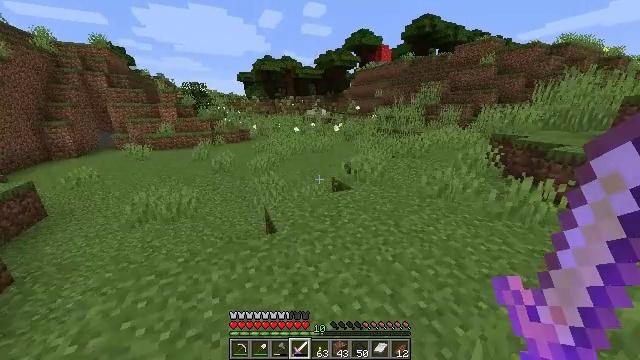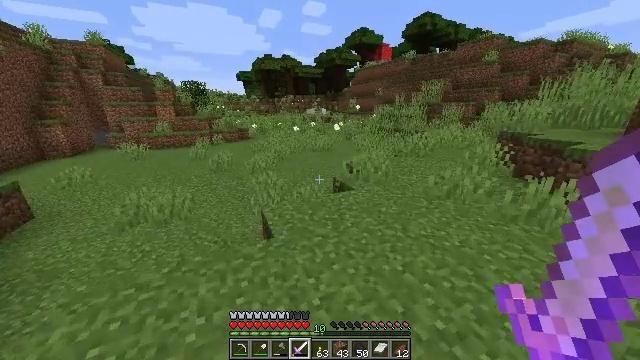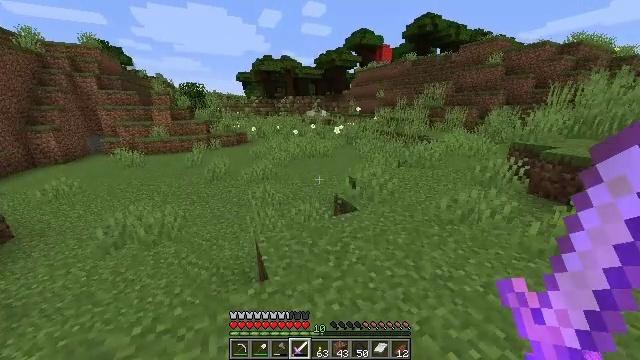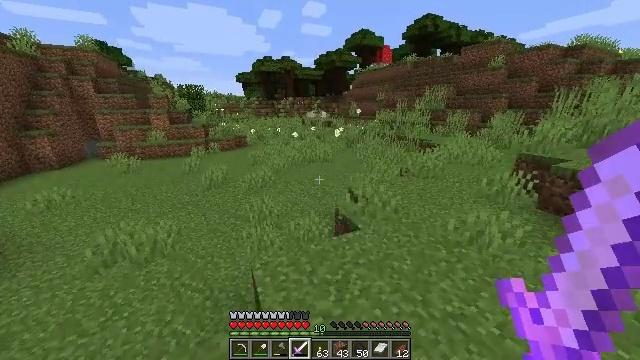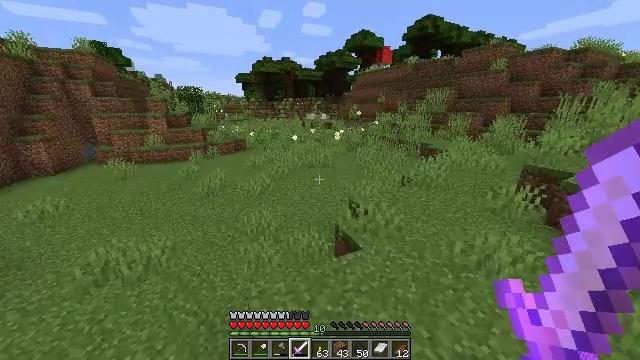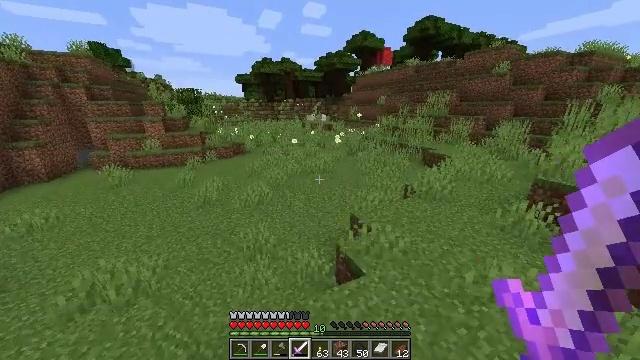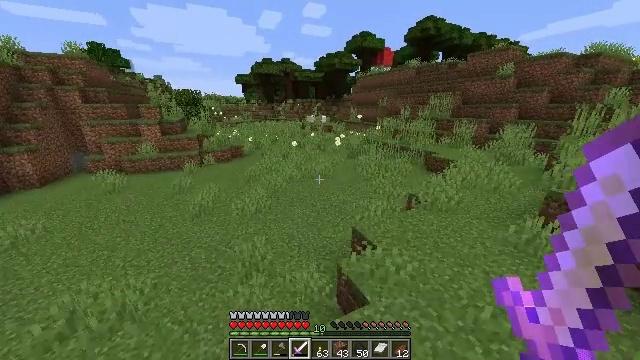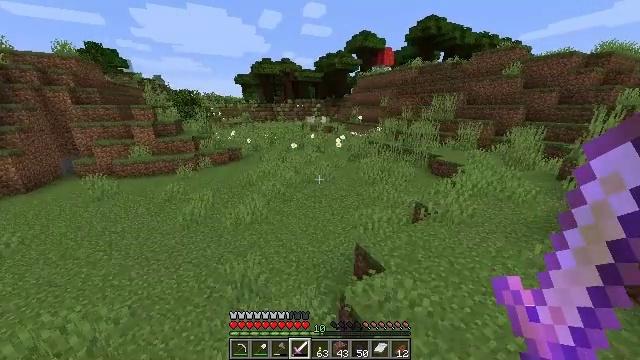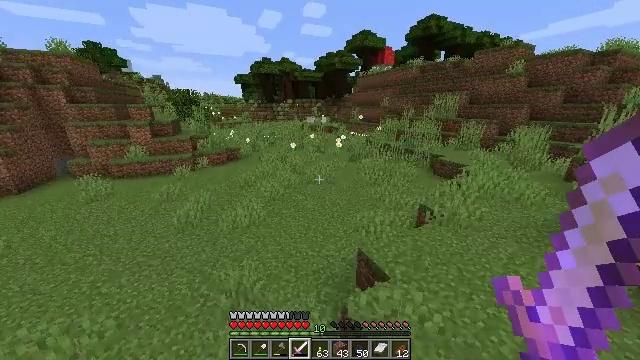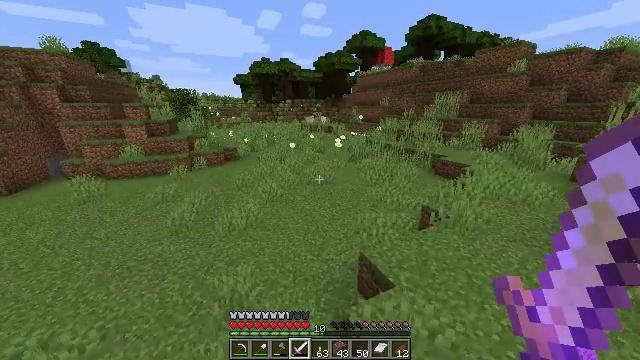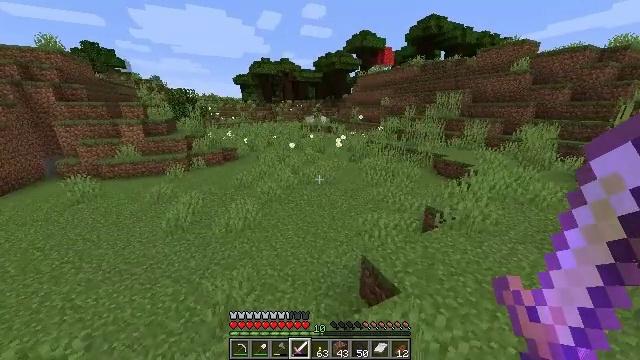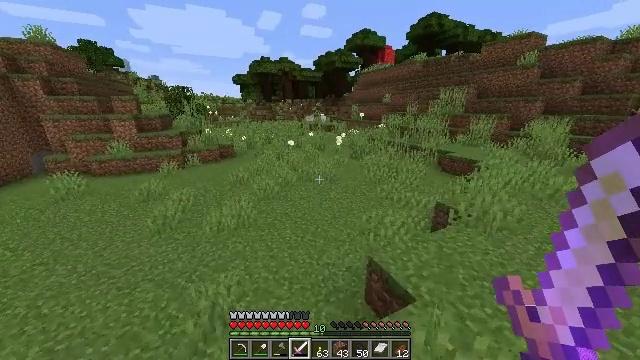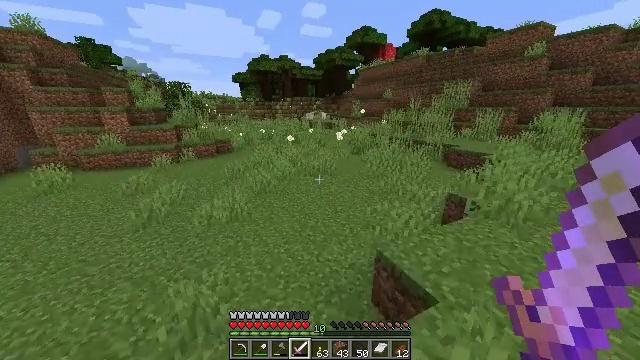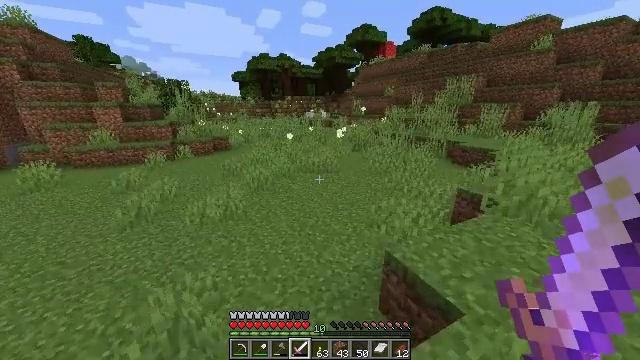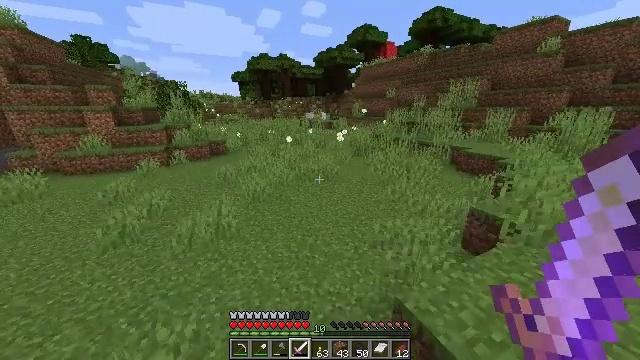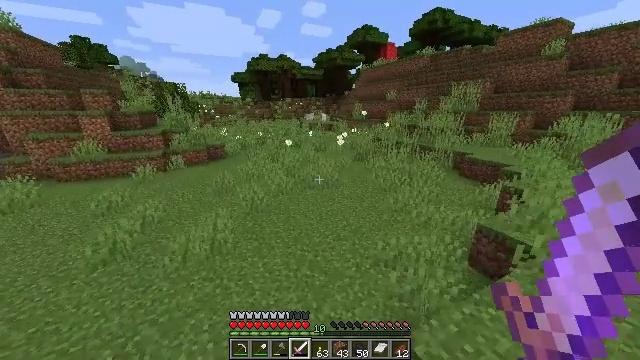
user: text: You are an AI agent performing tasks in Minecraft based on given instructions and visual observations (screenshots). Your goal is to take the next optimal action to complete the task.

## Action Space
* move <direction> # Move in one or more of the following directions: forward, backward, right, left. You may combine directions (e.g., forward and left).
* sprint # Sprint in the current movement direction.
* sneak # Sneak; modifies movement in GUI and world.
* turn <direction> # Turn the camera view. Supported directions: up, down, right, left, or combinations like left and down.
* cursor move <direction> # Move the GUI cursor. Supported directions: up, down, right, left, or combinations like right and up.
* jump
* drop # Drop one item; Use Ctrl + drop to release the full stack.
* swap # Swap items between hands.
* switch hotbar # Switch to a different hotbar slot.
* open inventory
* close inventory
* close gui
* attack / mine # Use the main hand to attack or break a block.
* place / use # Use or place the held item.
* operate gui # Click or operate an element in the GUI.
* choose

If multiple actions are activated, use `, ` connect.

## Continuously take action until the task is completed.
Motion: motion action
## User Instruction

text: Mine the grass in the plains.
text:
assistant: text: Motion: move forward, sprint, jump
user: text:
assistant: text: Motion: move forward, sprint, jump
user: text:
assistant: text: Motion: move forward, sprint, jump
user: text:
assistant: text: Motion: move forward, sprint, jump
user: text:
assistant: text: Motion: move forward, sprint, jump
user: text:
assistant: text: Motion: move forward, sprint, jump
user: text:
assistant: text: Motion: move forward, sprint, jump
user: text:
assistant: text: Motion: move forward, sprint, jump
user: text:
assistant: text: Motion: move forward, sprint, jump
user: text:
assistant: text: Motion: move forward, sprint, jump
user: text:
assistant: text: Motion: move forward, sprint, jump
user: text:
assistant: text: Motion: move forward, sprint, jump
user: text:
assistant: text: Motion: move forward, sprint, jump
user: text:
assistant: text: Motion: move forward, sprint, jump
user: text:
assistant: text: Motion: move forward, sprint, jump
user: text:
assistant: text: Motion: move forward, sprint, jump
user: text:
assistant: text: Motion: move forward, sprint, jump
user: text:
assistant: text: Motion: move forward, sprint, jump
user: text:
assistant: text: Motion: move forward, sprint, jump
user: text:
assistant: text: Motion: move forward, sprint, jump
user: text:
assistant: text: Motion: move forward, sprint, jump
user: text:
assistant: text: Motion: move forward, sprint, jump
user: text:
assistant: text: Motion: move forward, sprint, jump
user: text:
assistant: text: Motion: move forward, sprint, jump
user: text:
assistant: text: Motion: move forward, sprint, jump
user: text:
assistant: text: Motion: move forward, sprint, jump
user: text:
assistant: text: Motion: move forward, sprint, jump
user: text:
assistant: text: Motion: move forward, sprint, jump
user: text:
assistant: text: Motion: move forward, sprint, jump
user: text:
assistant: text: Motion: move forward, sprint, jump